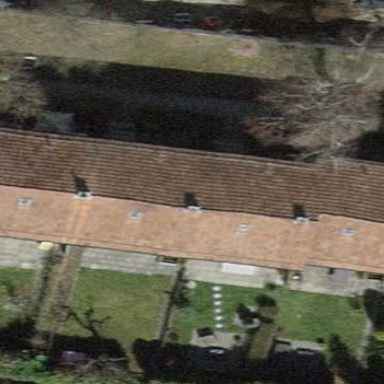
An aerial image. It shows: Terrace building with gabled roof.